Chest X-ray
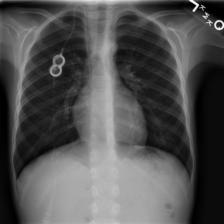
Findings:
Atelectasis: negative
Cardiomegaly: negative
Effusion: negative
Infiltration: negative
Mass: negative
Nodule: negative
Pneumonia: negative
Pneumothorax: negative
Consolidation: negative
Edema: negative
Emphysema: negative
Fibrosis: negative
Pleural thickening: negative
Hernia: negative